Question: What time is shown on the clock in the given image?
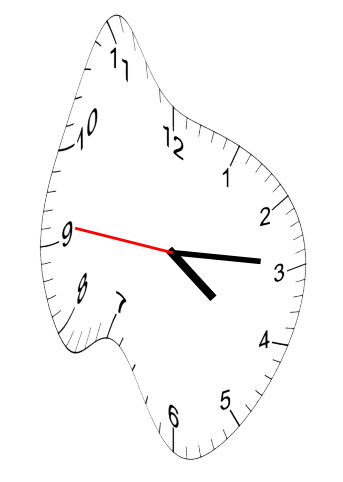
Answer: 04:14:46